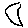
Label: moon